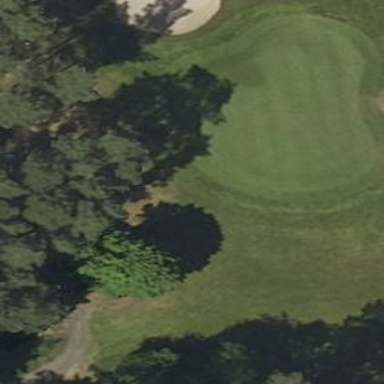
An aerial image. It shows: Golf green.